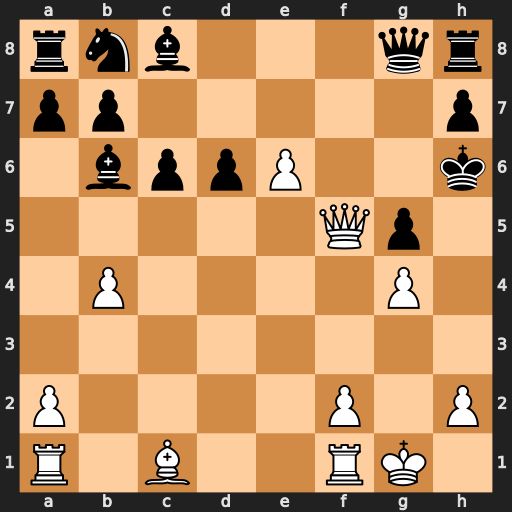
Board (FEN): rnb3qr/pp5p/1bppP2k/5Qp1/1P4P1/8/P4P1P/R1B2RK1
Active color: w
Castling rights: -
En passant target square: -
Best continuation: Qf6+ Qg6 Bxg5#